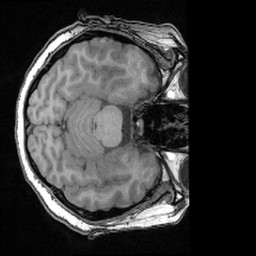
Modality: T1w
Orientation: axial
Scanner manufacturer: ge
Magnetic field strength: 3 T
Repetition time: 0.008572 s
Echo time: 0.003384 s